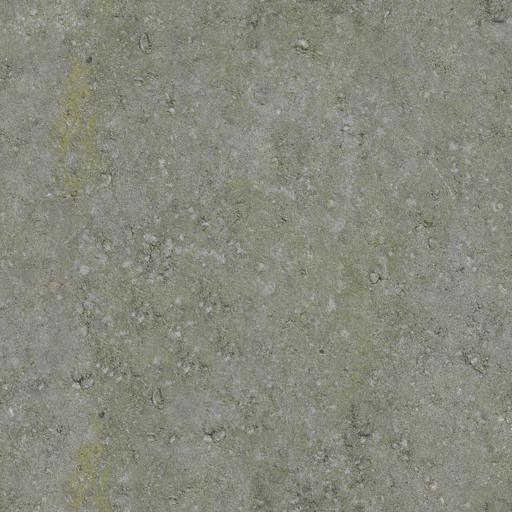
Tags: concrete moss mossy rough